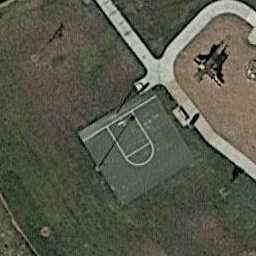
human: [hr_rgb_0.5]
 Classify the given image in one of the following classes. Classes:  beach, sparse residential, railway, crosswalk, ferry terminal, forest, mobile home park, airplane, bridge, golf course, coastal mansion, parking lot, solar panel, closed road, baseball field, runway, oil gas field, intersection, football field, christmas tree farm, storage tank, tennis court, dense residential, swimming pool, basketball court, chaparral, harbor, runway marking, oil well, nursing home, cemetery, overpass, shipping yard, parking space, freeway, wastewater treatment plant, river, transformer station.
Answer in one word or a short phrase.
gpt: basketball court